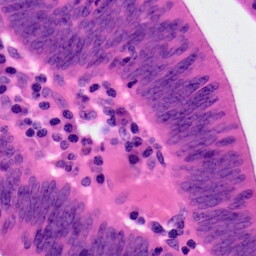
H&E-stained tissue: Colon